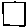
Label: square